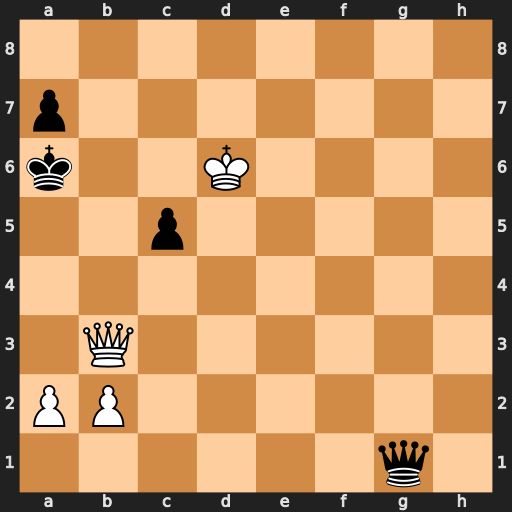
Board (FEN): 8/p7/k2K4/2p5/8/1Q6/PP6/6q1
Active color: w
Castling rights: -
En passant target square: -
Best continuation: Qa4+ Kb6 Qc6+